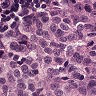
Metastatic tissue present: yes